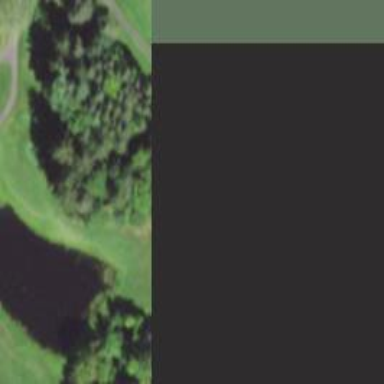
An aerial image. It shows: Golf hole.